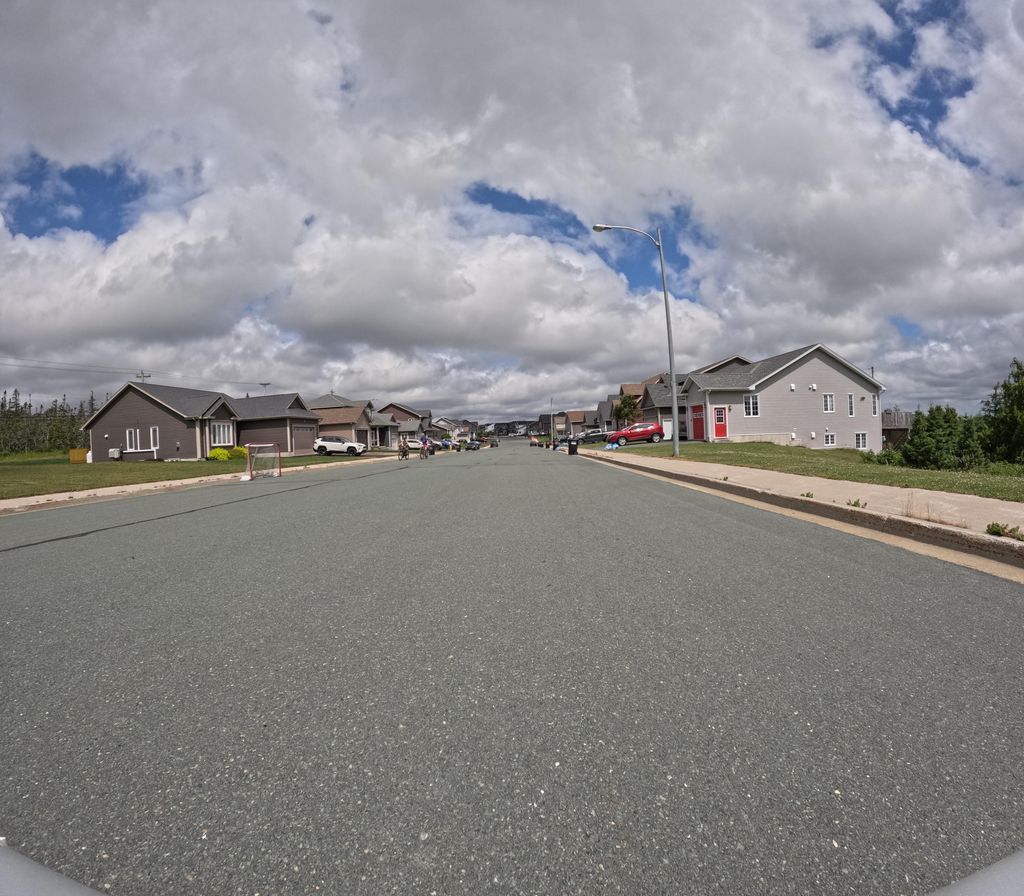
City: st_johns